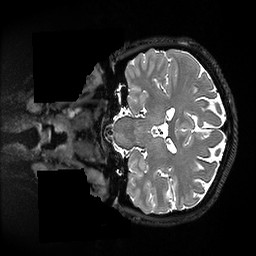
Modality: T2w
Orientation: coronal
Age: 23
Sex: female
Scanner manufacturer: ge
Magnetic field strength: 3 T
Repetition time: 3.202 s
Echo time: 0.06636 s